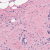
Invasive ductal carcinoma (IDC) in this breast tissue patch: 1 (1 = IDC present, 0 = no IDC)